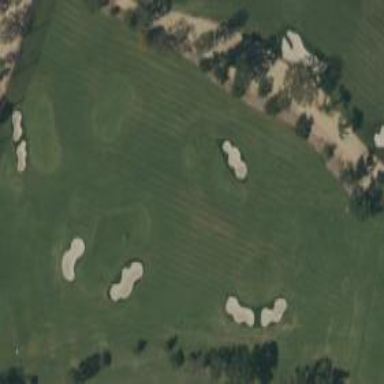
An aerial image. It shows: Rough grassy area used for golf.